Question: I am looking for a data structure to represent hierarchy class system in Java.
For example, I have three class, University,Major,Student, and their relationship looks like below.

Is there a efficient data structure that I can query with a path-like expression?
For example, if the expression is CMU/cs/jake,then I get a instance of student class whose name is jake. As far as I know, the Trie could do this, is there any other option?
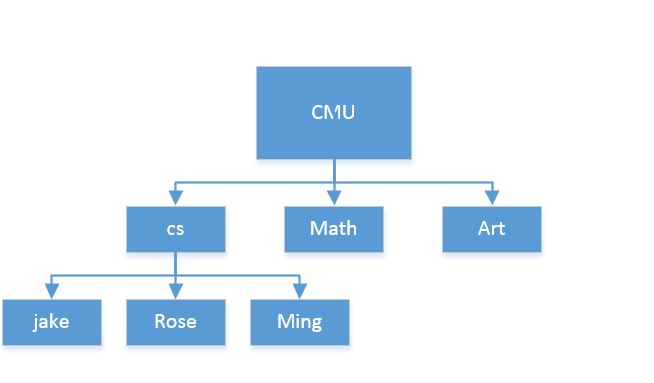
Answer: If your data fits into memory then you can implement this by putting a 'Set' of children in each node of the hierarchy and then walking the sets to determine if the path is valid, for example
'''
class University {
private Set<Major> majors;
}
class Major {
private Set<Student> students;
}
class Main {
// true if the path is valid, else false
public boolean query(University university, Major major, Student student) {
return university.getMajors().contains(major) &&
major.getStudents().contains(student);
}
}
'''
If you also need to walk the reverse path (i.e. if you need a bidirectional hierarchy) then you can put a 'Set' of parents in each child.
This will run in average case 'O(d)' where 'd' is the depth of the hierarchy if you use 'HashSets', and in worst case 'O(d * lg(n))' where 'n' is the size of the sets if you use 'TreeSets'.
If your data doesn't fit into memory then you may want to consider using a graph database, e.g. <URL>.
---
Edit: You can make the code more generic at the cost of type safety by using 'Map<String, E>' at each level, assuming that each object has a unique name or some other string identifier.
'''
abstract class Hierarchical<E extends Hierarchical> {
protected final Map<String, E> children;
public boolean query(Queue<String> query) {
String key = query.poll();
if(key != null) {
E value = map.get(key);
if(value != null) {
return query.isEmpty() || value.contains(query);
}
}
return false;
}
}
class University extends Hierarchical<Major> {}
class Major extends Hierarchical<Student> {}
// special case for the bottom of the hierarchy
class Student extends Hierarchical<Hierarchical> {
public Student() {
children = null;
}
@Override
public boolean query(Queue<String> query) {
throw new UnsupportedOperationException("query should never reach this depth");
}
}
class Main {
// true if the path is valid, else false
public boolean query(Hierarchial root, Queue<String> query) {
return root.contains(query);
}
}
'''
This has the same runtime depending on whether you use a 'HashMap' or 'TreeMap'. The query only consists of a queue of strings; at each level of the hierarchy the first string is removed, the 'Map' is queried and the child node is returned if found, and the query proceeds on to the child node until the queue is empty (return true) or a node isn't found (return false).